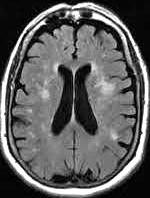
Label: notumor